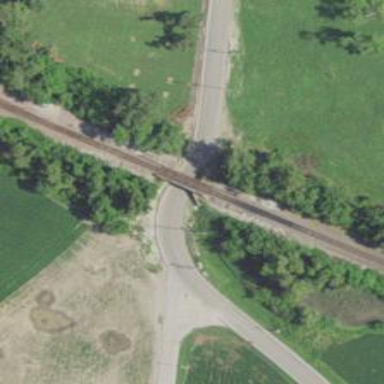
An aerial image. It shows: Viaduct bridge over railway tracks.